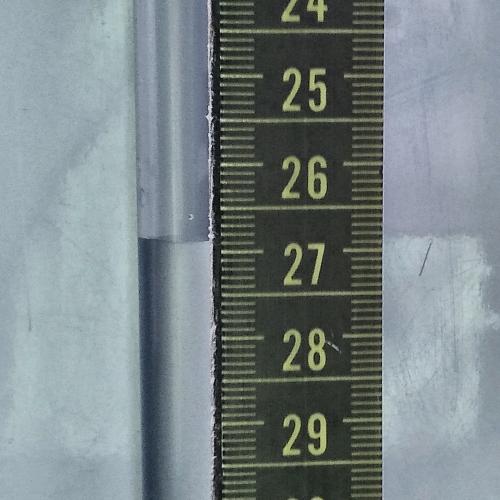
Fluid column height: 26.9 cm